Question: There are three custom fields that can activated on QuickBooks Online's Invoice.
How do I write to these fields using the v2 IPP .NET SDK with C#?
I do not see any field in the header that could be used to write to these fields.

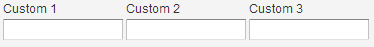
Answer: In V2 QBO, Custom fields are supported for Customer and Job entities only.
Ref - <URL>
You can try V3 QBO REST APIs - <URL>
V3 .Net Devkit (Custom Fields API Ref) -
<URL>
Thanks